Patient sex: F
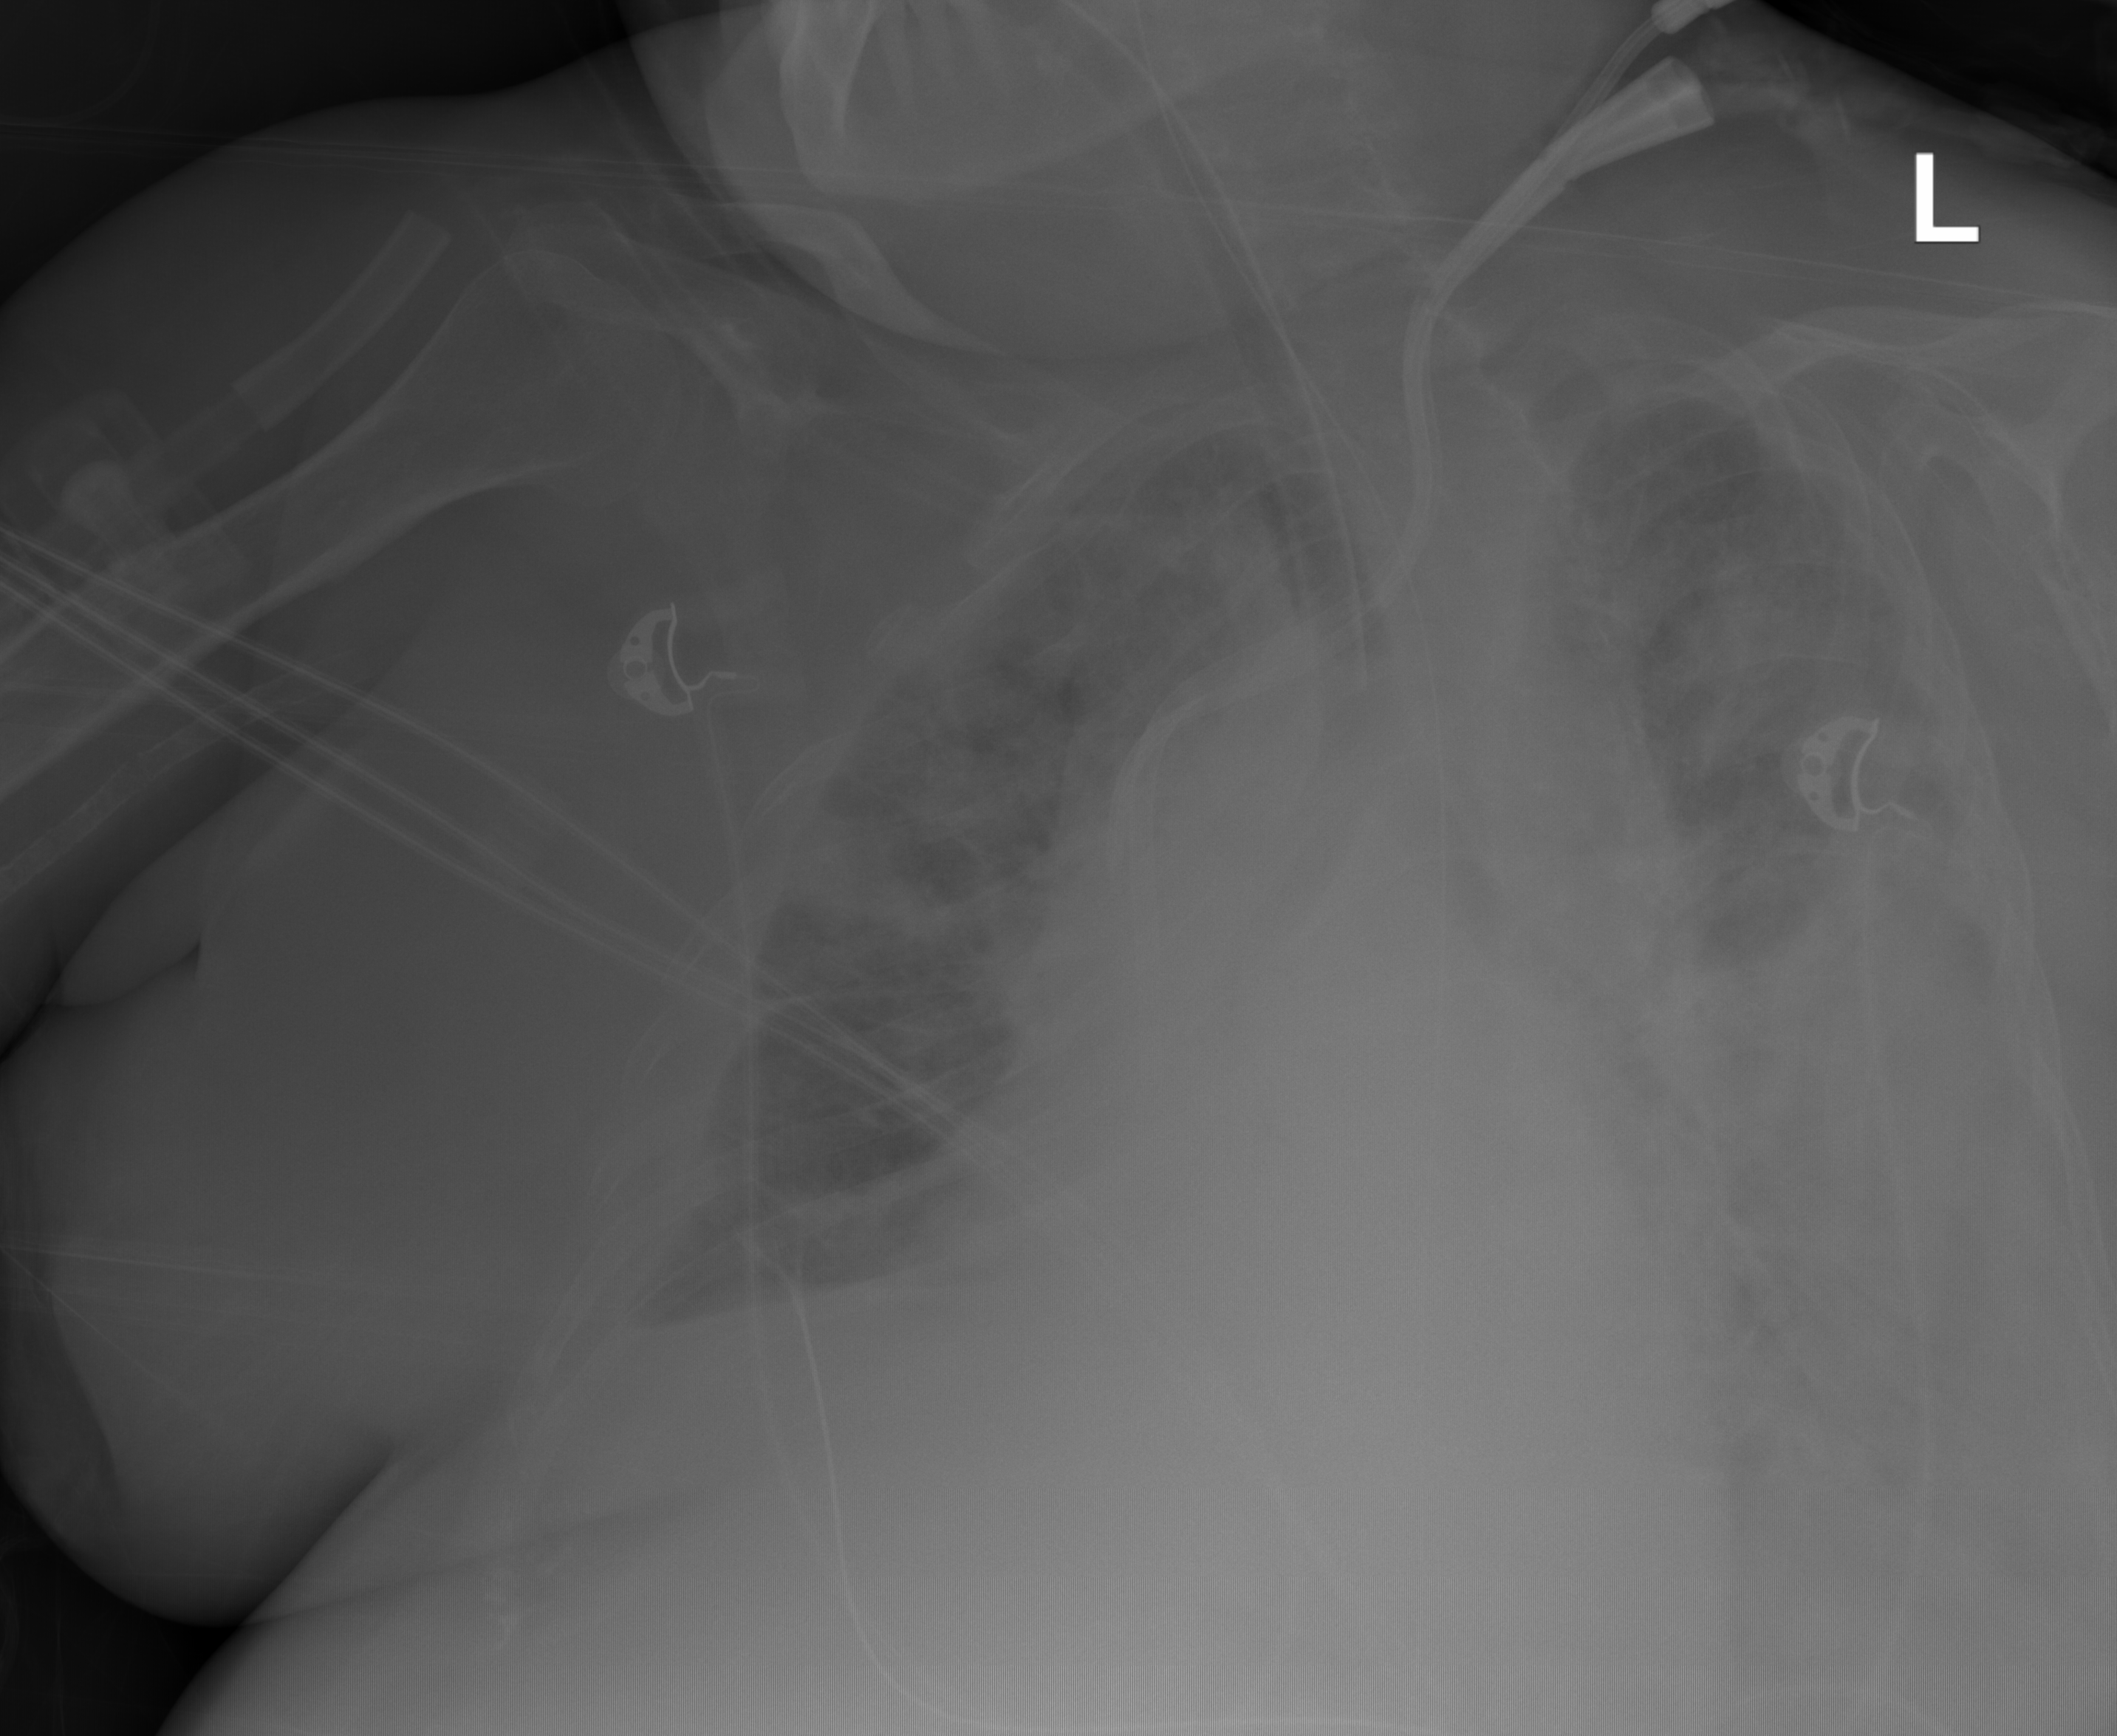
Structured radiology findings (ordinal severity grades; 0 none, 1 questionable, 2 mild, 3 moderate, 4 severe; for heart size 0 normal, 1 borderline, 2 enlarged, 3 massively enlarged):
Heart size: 2
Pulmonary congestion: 0
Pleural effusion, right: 0
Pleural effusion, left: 1
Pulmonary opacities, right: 2
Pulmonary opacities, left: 4
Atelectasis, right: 1
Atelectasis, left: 1